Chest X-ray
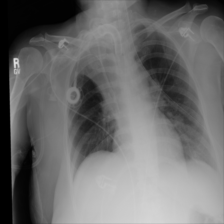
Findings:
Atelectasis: negative
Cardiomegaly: negative
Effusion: positive
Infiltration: negative
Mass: negative
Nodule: negative
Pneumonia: negative
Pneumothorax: negative
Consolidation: negative
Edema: negative
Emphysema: negative
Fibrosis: negative
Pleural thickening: negative
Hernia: negative